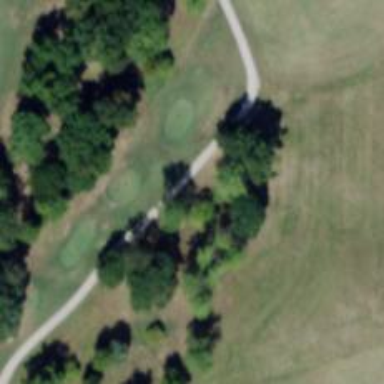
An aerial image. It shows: Golf tee on grassy land.